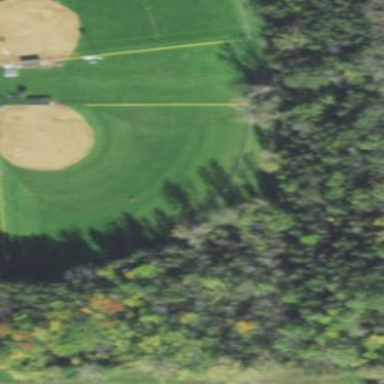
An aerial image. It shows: Baseball pitch for leisure land activities.